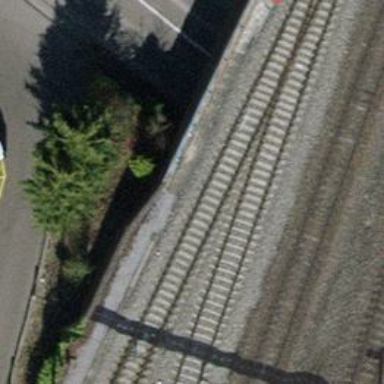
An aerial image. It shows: Rail siding with electrified contact lines.